Question: Given the schedule below, what is the maximum total time (in minutes) a person can spend in lectures? The selected schedule MUST include at least one Mathematics lecture and at least one Art lecture. In the chart: blue for mathematics, green for physics, yellow for art, purple for music, and orange for physical education. All time nodes are integer multiples of 10 minutes.
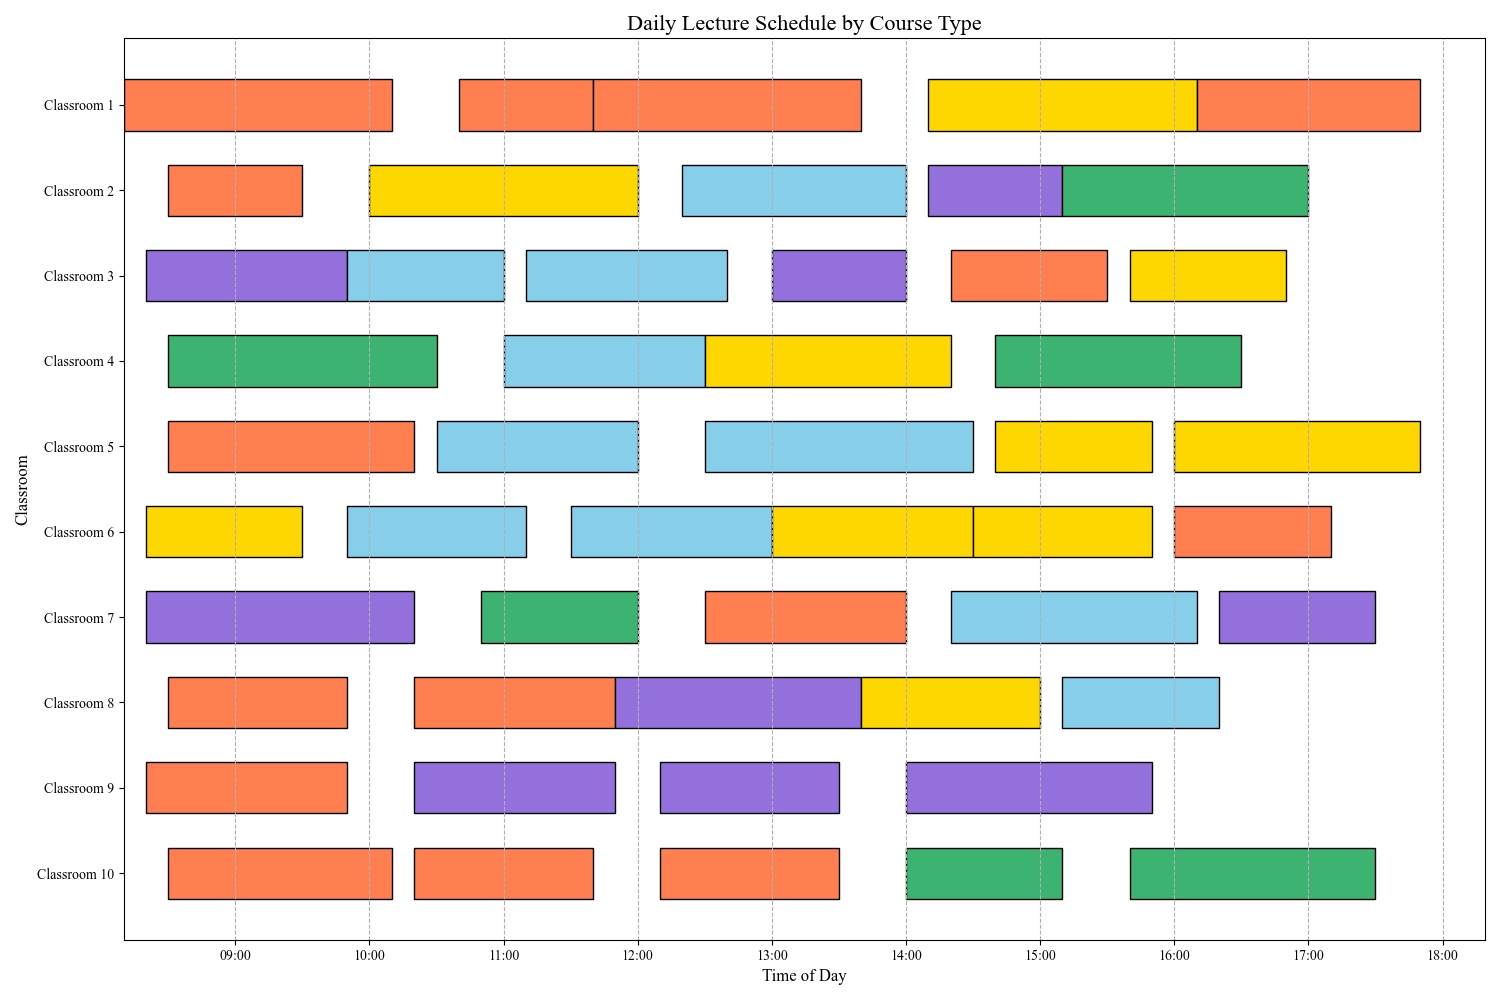
Answer: 540